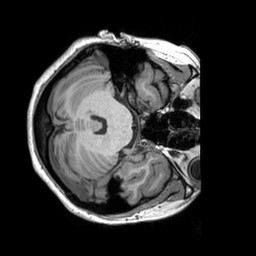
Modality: T1w
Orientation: axial
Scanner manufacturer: siemens
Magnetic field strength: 3 T
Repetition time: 2.53 s
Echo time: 0.00298 s